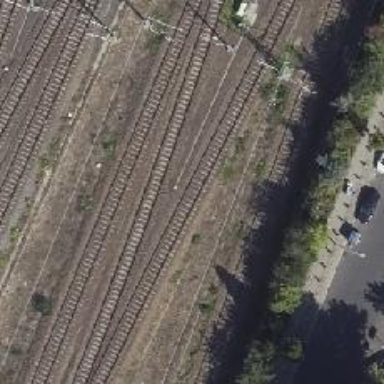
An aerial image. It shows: Rail siding with electrified contact lines.